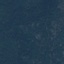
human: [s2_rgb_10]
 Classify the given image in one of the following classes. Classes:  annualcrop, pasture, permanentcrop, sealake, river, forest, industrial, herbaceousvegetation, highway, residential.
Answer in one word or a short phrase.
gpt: Forest